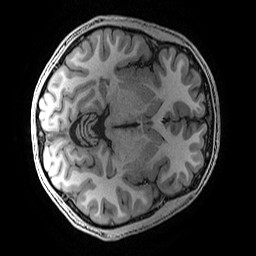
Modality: T1w
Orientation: axial
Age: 18
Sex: male
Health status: ill
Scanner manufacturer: ge
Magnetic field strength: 3 T
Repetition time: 0.007664 s
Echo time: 0.00342 s